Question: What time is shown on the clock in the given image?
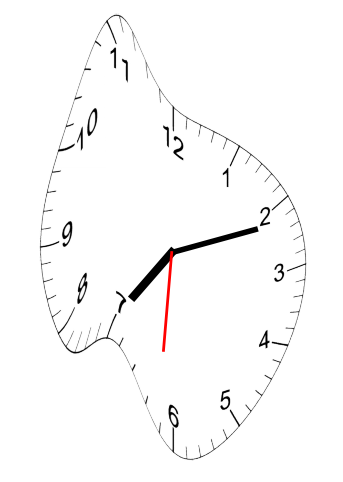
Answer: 07:11:31